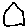
Label: house